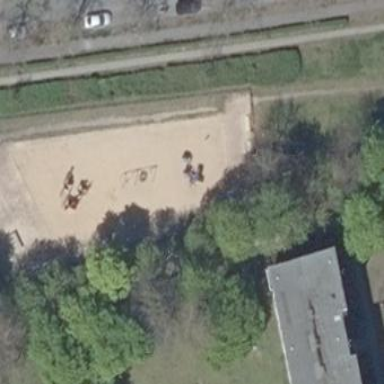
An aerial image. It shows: Playground area for leisure land.